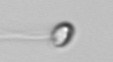
Label: flagellate